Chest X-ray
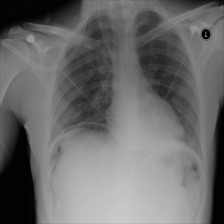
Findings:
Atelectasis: positive
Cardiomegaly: negative
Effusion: negative
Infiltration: positive
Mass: negative
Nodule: negative
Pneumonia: negative
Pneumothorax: negative
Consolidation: negative
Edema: negative
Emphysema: negative
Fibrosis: negative
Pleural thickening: negative
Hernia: negative